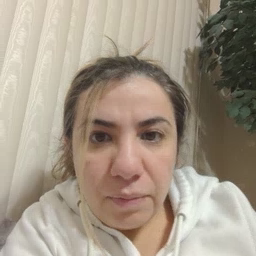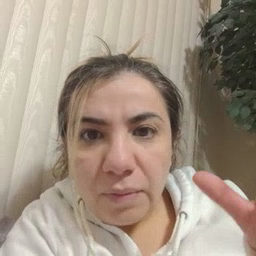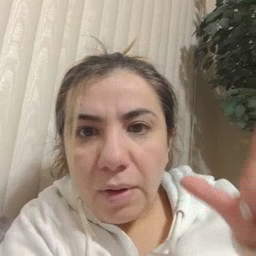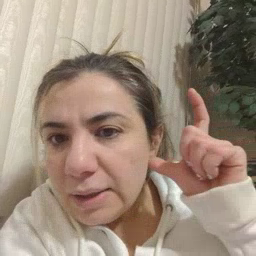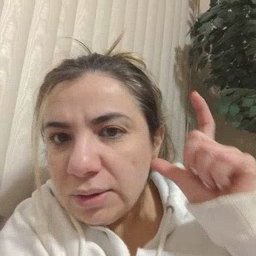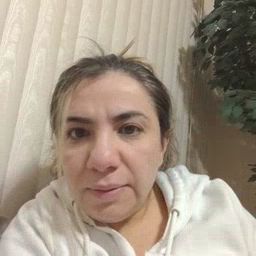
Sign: listen